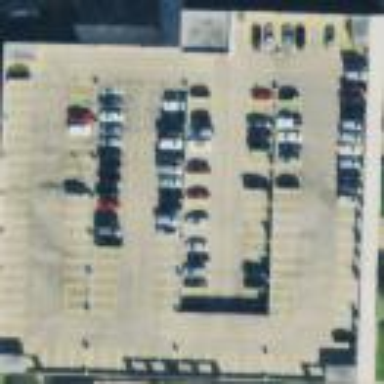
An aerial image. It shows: Multi-storey parking building.